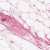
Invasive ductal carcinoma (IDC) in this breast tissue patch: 0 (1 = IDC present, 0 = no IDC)